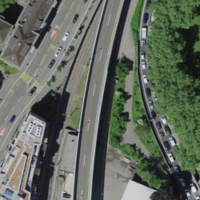
EUNIS habitat code: 57
Species observed at this site:
Porcellio scaber
Aegopodium podagraria